Field crop: tomato
Growth stage: 2
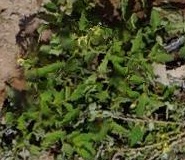
Species: tomato